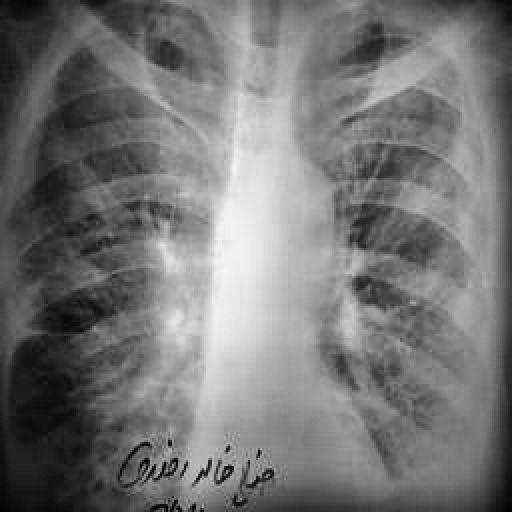
Finding: TUBERCULOSIS